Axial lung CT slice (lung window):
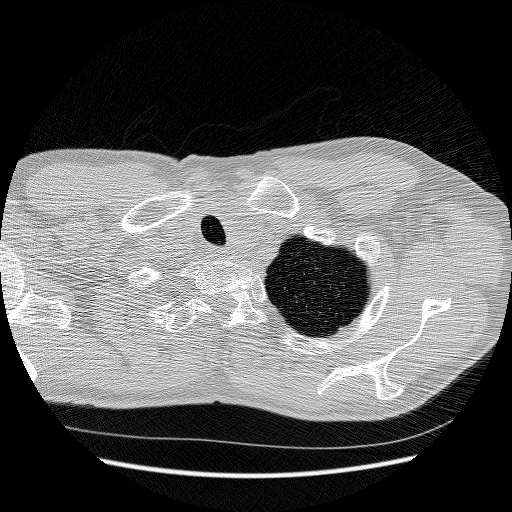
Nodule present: no